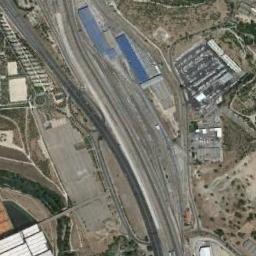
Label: railway_station